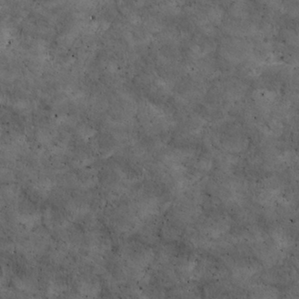
Label: non_frost